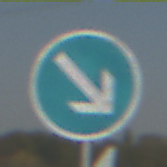
Verkehrszeichen: VorgeschriebeneVorbeifahrtRechts
Umgebung: Outdoor, Special
Tageszeit: MorningAfternoon
Wetter: Clear
Licht: Natural
Jahreszeit: NotSpecified
Kontrast: HighContrast